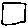
Label: square